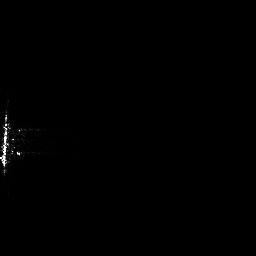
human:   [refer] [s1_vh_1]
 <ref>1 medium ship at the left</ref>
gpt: <box>[[0, 42, 7, 67, 0]]</box>